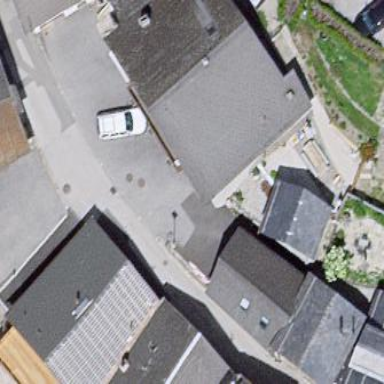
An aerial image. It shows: Simple house.